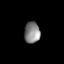
Tissue: lung
Cell type: Epithelial cells
Senescence score: 0.1447
Nuclear area (px): 328
Mean DAPI intensity: 133.079